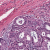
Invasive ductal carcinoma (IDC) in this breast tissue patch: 0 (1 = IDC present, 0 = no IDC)